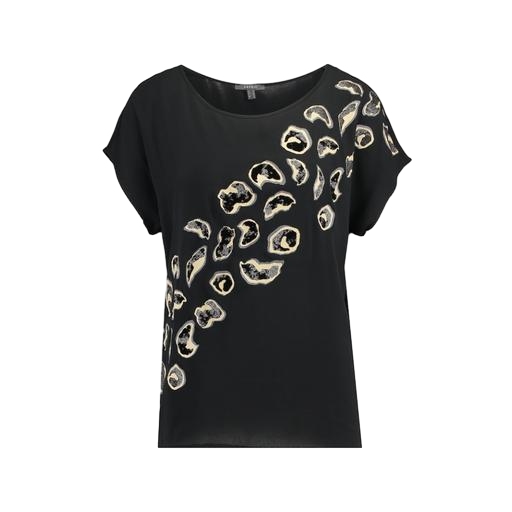
black geo-print t-shirt only macy, black plus size printed t-shirt only macy, black printed short-sleeve top only macy, white background